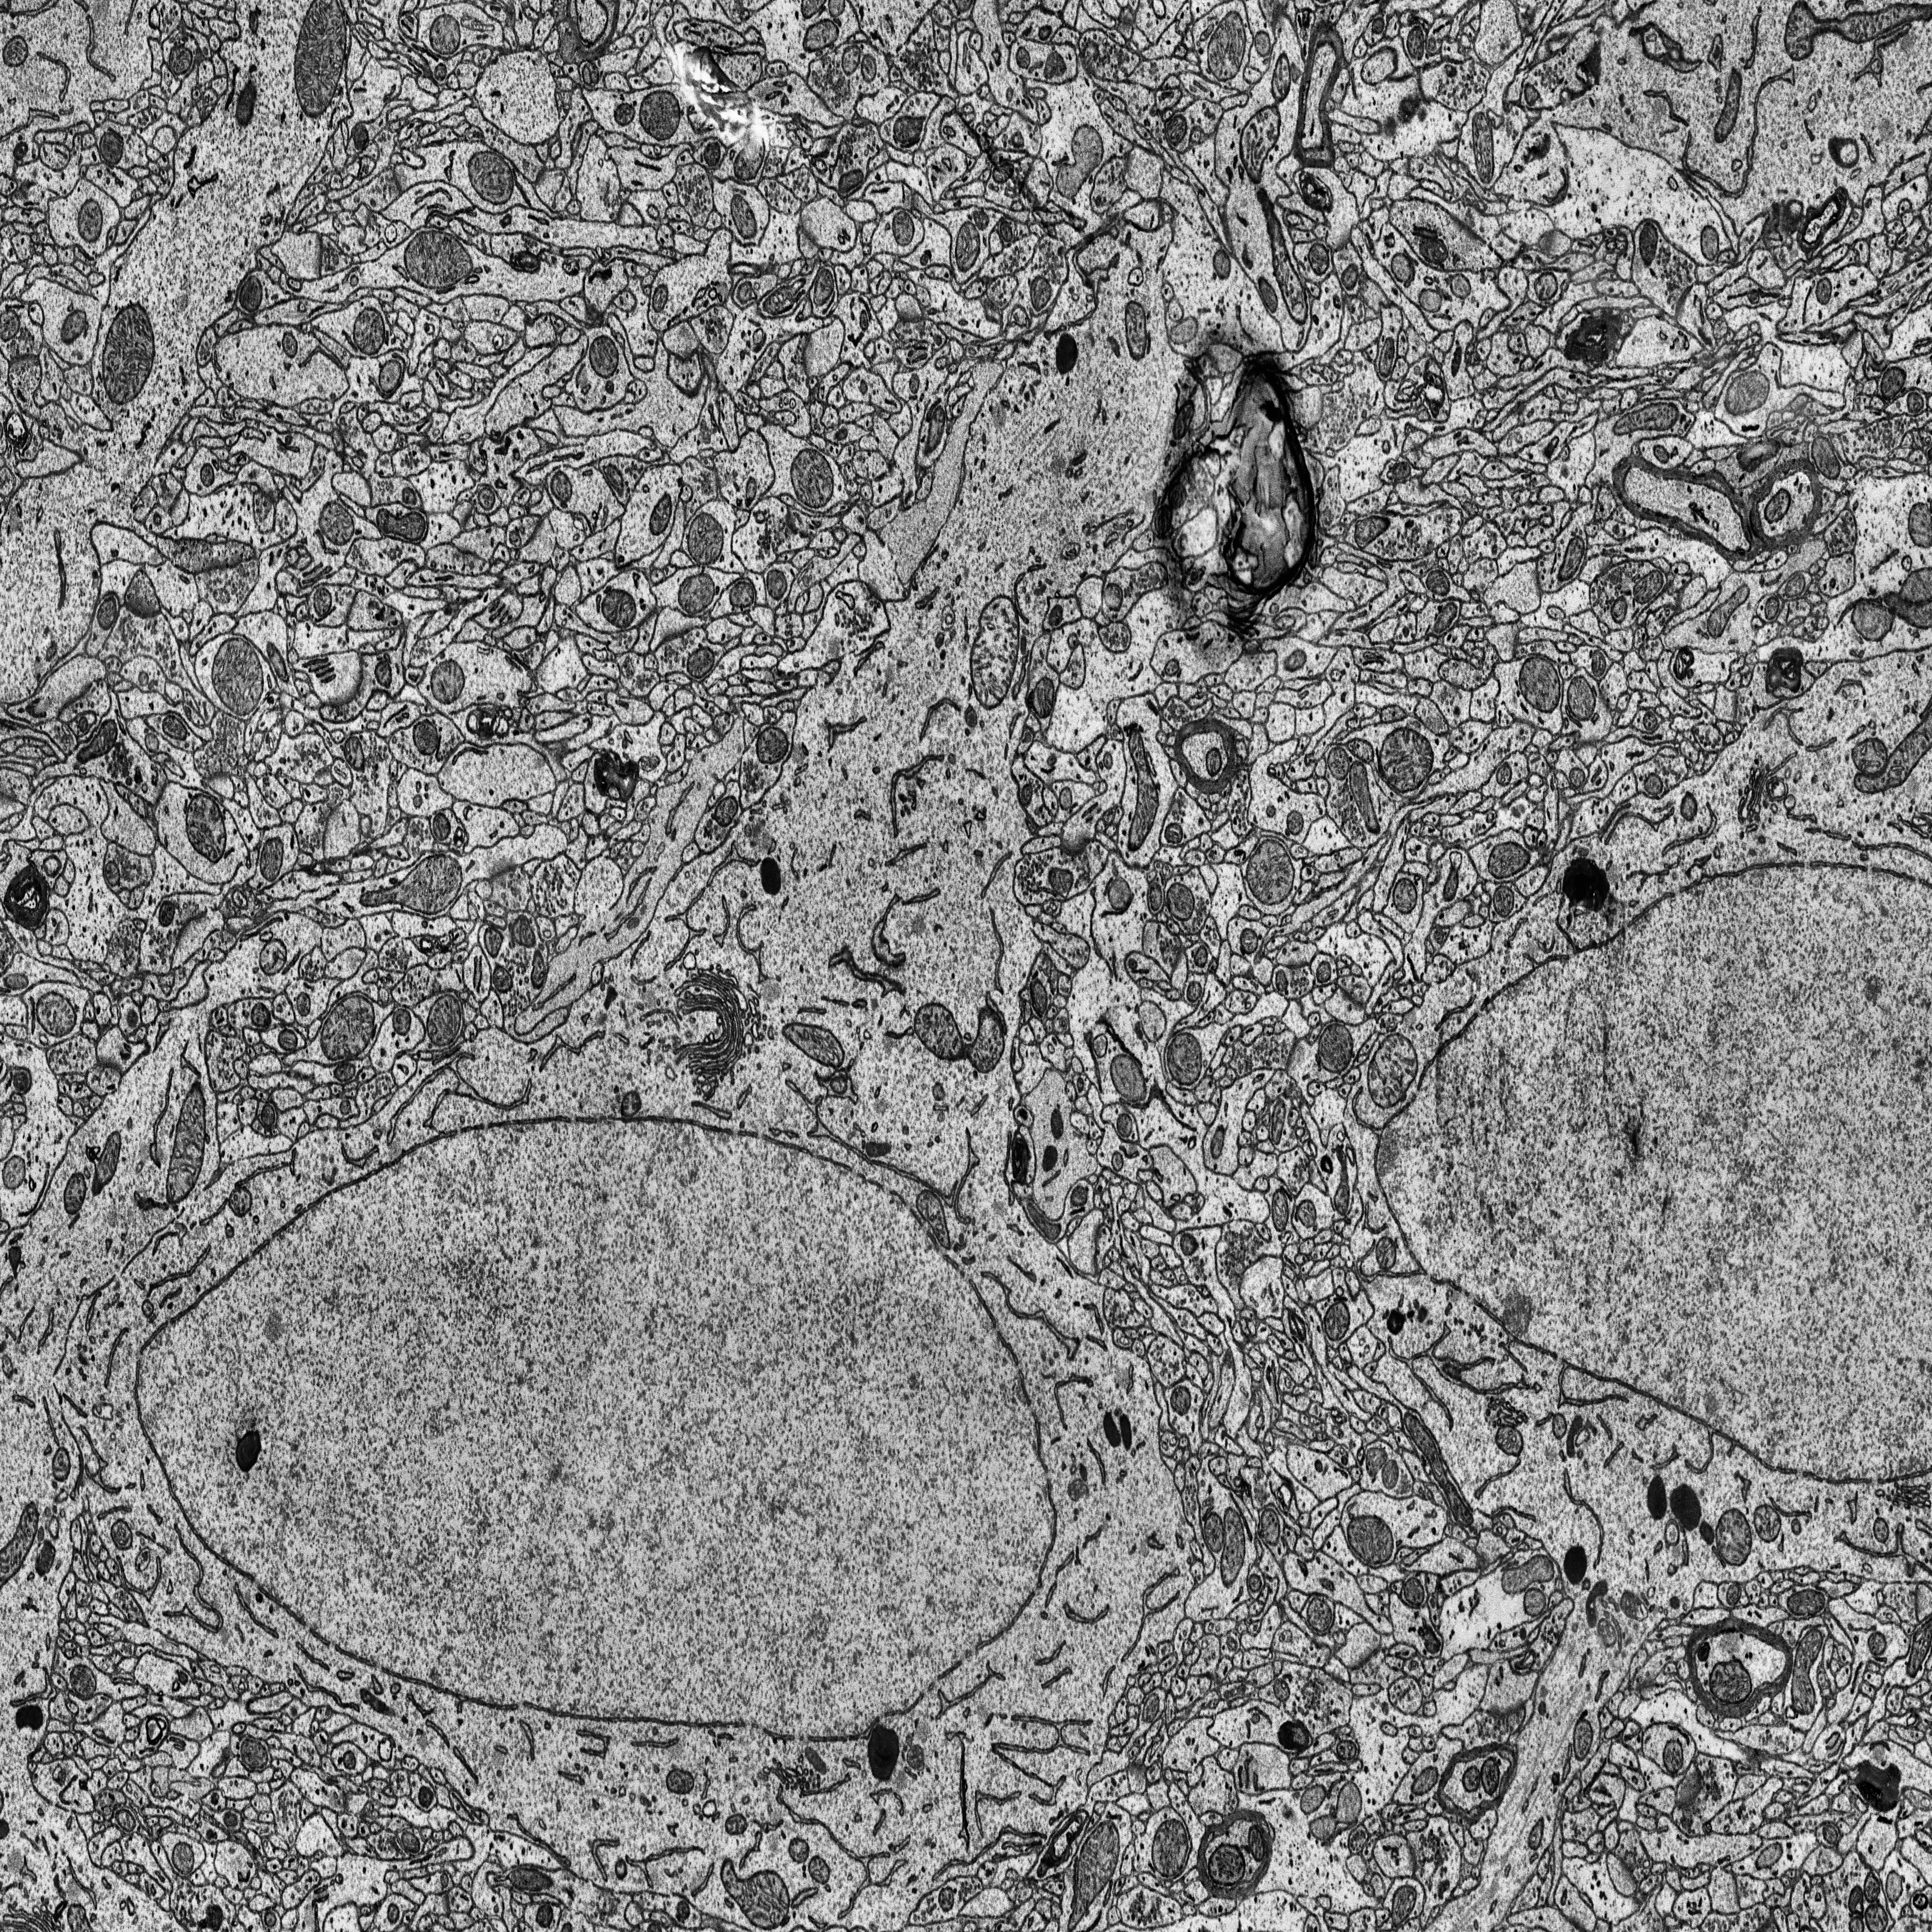
Electron microscopy slice of rat cortex tissue
Slice depth (z): 391
Mitochondria instances in slice: 327